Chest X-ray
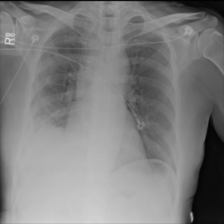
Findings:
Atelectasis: negative
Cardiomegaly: negative
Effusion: positive
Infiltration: negative
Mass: negative
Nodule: negative
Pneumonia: negative
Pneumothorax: negative
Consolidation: negative
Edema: negative
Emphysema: negative
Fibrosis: negative
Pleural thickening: negative
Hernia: negative